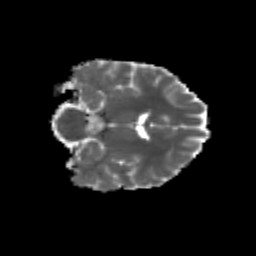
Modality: MD
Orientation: coronal
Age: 24
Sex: female
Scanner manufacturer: siemens
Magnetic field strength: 3 T
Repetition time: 3.5 s
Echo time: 0.113 s